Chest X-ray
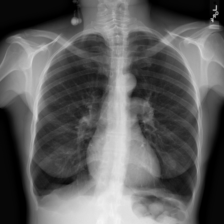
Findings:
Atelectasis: negative
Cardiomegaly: negative
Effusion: negative
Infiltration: negative
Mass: negative
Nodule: negative
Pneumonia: negative
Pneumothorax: negative
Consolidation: negative
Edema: negative
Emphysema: negative
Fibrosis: negative
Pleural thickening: negative
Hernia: negative